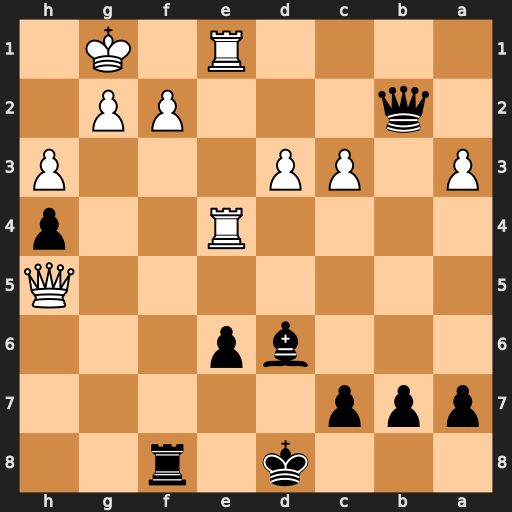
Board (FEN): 3k1r2/ppp5/3bp3/7Q/4R2p/P1PP3P/1q3PP1/4R1K1
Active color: b
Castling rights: -
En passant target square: -
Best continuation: Qxf2+ Kh1 Qf1+ Rxf1 Rxf1#